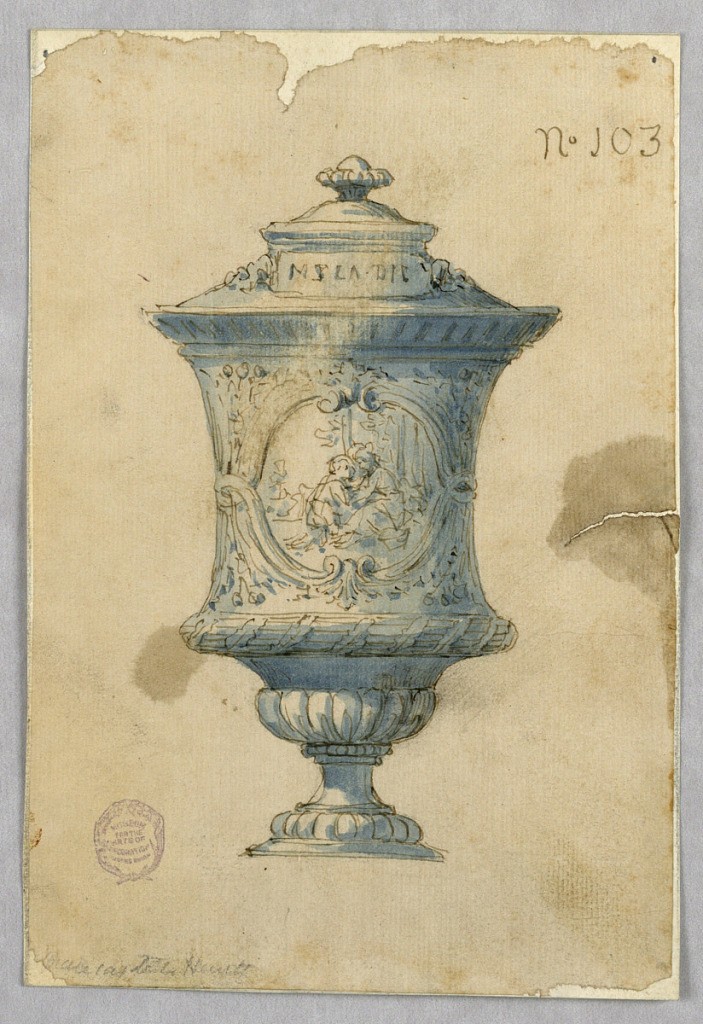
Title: Design for a Vase
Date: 1800–1830
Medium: Pen and ink, brush and wash on paper
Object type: Drawing
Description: Elevation of a footed vase with cover. Two bands of gadrooning at bottom. Waisted center with cartouche enclosing two figures. Tablet across lid, beneath a finial.